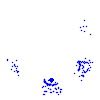
Particle: kaon